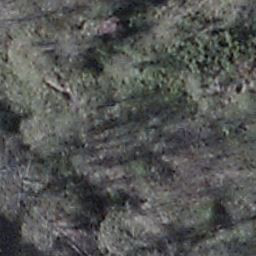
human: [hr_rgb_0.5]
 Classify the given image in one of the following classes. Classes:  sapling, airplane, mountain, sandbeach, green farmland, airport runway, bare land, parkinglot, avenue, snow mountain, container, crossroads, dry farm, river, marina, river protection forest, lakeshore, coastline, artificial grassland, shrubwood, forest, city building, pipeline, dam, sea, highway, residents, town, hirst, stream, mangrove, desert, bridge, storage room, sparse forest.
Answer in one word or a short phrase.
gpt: shrubwood